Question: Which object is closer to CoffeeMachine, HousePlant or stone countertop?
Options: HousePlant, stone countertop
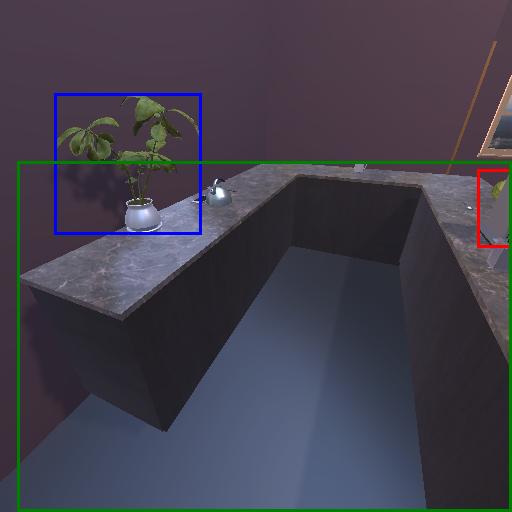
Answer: HousePlant